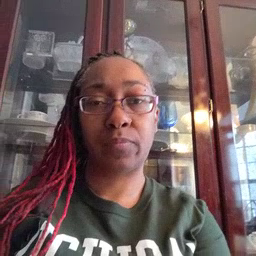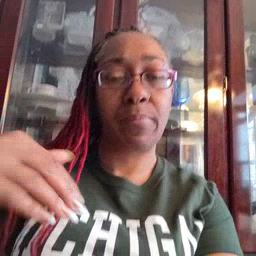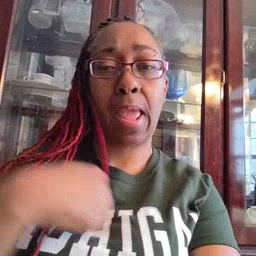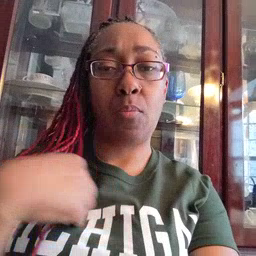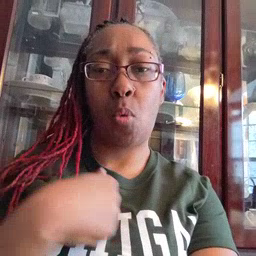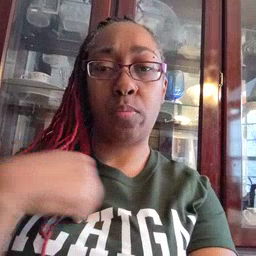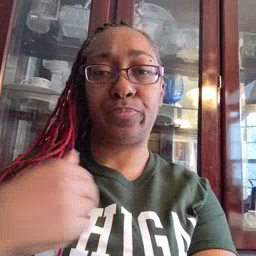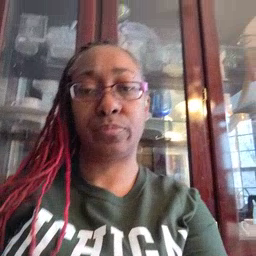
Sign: animal